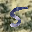
Label: 5